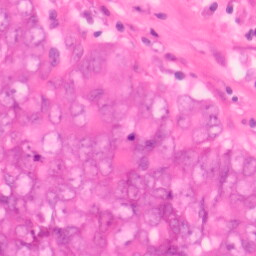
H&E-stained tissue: Colon